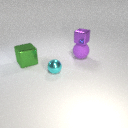
small cyan metal sphere to the left of large purple rubber sphere